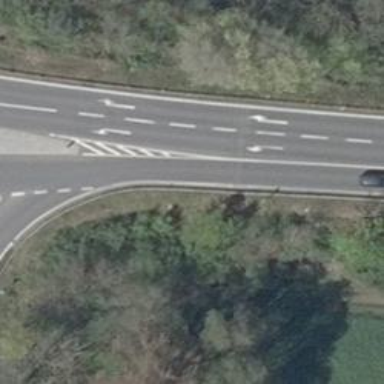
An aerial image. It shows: Asphalt motorway link.